Interaction volume radius: 5 \u00c5
Interaction volume height: 30 \u00c5
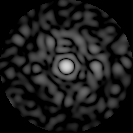
Disorder parameter: 0.8422